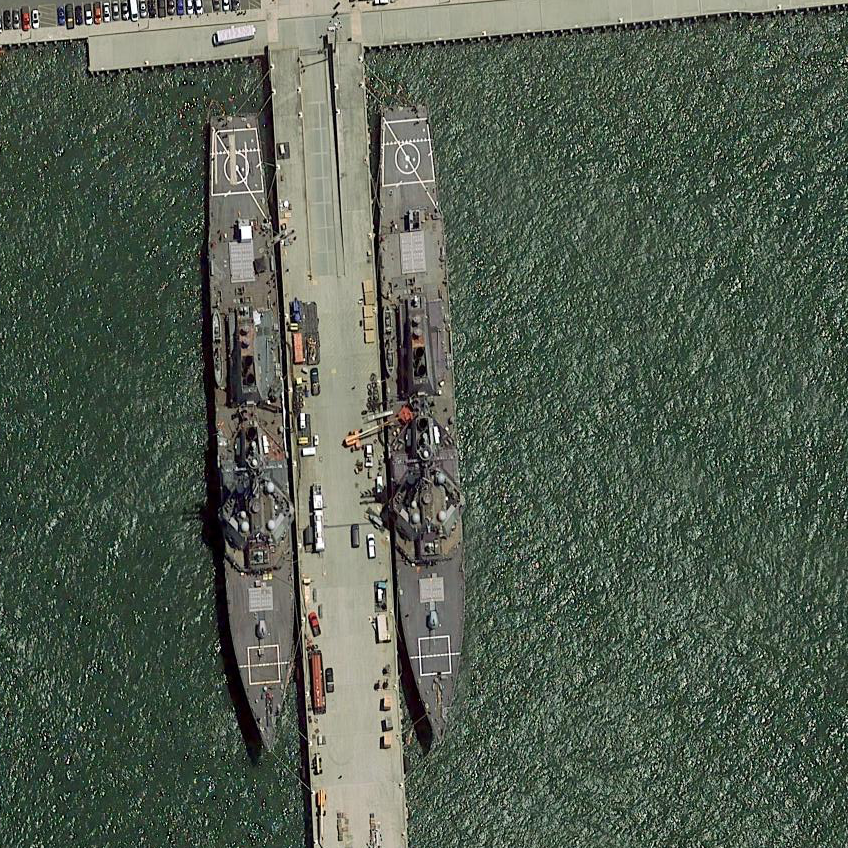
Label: destroyer